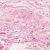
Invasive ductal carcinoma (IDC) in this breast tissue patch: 0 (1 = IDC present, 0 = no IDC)